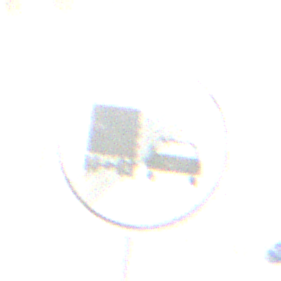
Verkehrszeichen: EndeUeberholverbotKraftfahrzeuge
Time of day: Night
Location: Outdoor (Urban)
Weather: PartlyCloudy
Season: NotSpecified
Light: Artificial